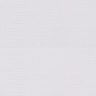
Metastatic tissue present: no